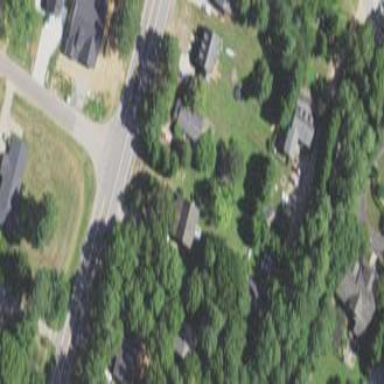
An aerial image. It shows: Residential area within neighborhood.